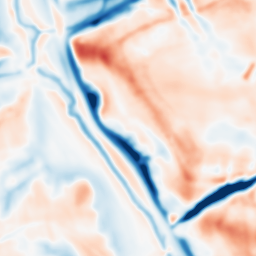
Category: multiscale
Decomposition family: dog_multiscale
Decomposition parameters: sigma_ratio: 1.4
n_scales: 5
base_sigma: 2
Upsampling method: bilinear
Upsampling parameters: scale: 8
Upsampling scale: 8